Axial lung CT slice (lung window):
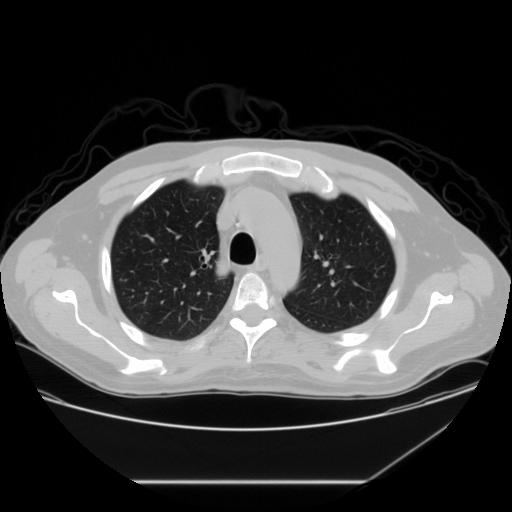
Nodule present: no